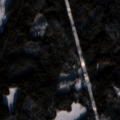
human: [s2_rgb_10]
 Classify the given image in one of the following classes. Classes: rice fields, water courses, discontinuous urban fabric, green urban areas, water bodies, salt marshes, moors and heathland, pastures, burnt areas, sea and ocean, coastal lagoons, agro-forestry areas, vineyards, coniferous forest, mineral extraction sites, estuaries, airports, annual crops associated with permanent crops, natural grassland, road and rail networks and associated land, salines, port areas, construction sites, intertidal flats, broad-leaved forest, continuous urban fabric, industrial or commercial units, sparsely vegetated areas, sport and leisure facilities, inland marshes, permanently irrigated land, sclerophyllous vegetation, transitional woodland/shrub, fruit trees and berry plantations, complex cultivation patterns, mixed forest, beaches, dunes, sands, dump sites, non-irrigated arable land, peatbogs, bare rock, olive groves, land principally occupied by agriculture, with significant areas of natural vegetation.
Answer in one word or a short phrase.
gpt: land principally occupied by agriculture, with significant areas of natural vegetation, coniferous forest, mixed forest, transitional woodland/shrub